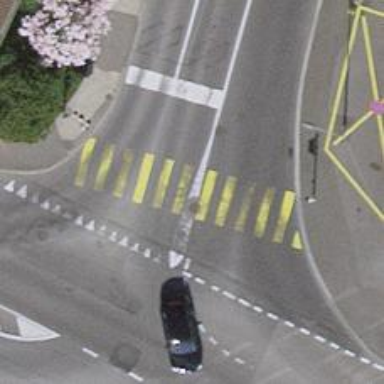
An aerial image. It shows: Asphalt footway with marked crossing equipped with traffic signals.